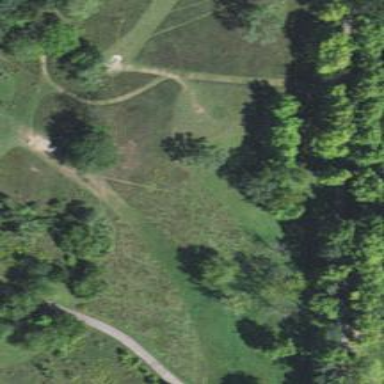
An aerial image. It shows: Disc golf hole.